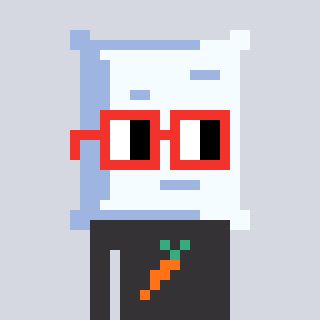
a pixel art character with square red glasses, a pillow-shaped head and a grayscale-colored body on a cool background